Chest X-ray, AP view. Patient: 54 years old, sex F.
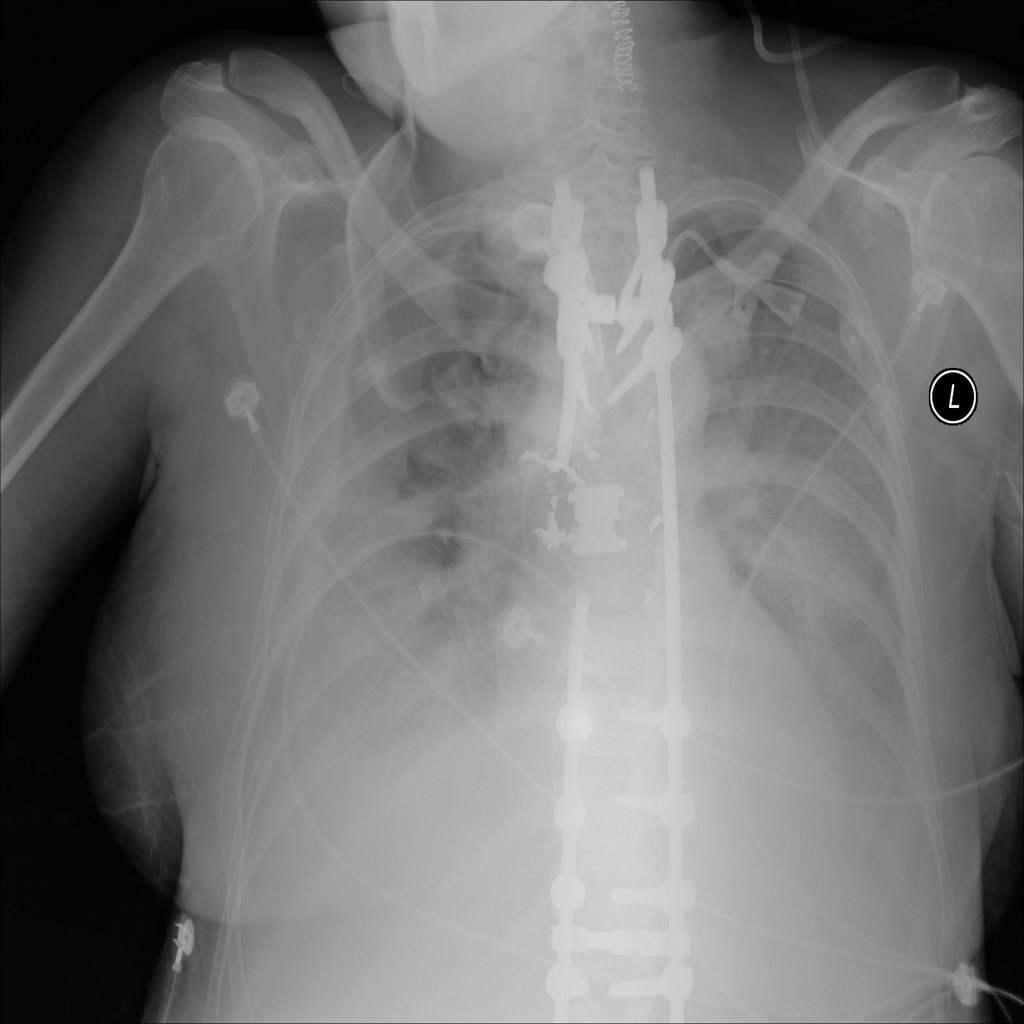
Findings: Effusion